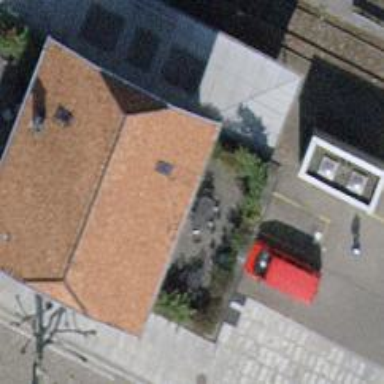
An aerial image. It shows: Train station building.